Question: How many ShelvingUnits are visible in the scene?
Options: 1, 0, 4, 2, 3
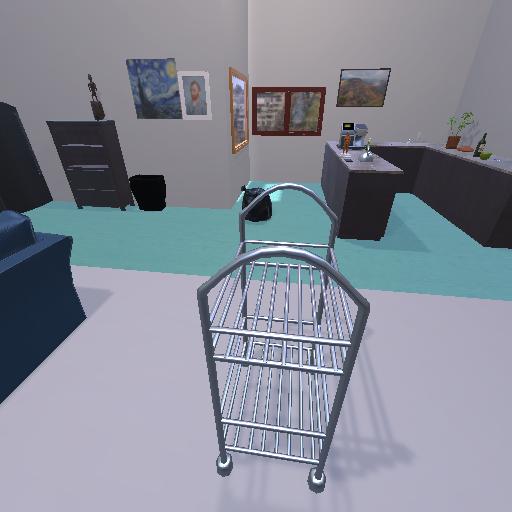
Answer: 1